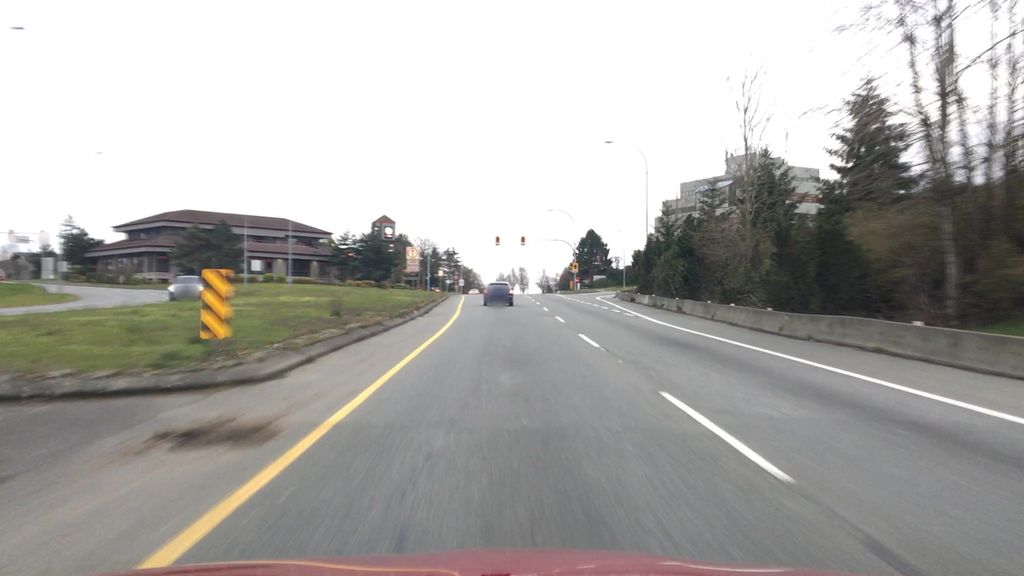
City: victoria